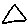
Label: triangle